Question: (Beginner here)
I'm trying to create an app in Vue.js that would let me interact with GitHub API. I tried to use <URL>.
I tried to use the same template that was suggested in vue-github-api docs and just switch to the octokat.
For brevity I'll include this small sample:
'''
<template>
<div class="row">
<div class="col-sm-3">
<div class="panel panel-default">
{{ user.name }}
</div>
</div>
</div>
</template>
<script>
export default {
data () {
return {
userData: {},
issuesList: {}
}
},
mounted: function () {
var Octokat = require('octokat')
var octo = new Octokat({
token: 'xxxxx'
})
octo.user.fetch(function (e, val) {
this.userData = Object.assign({}, val)
// or this.userData = val (not sure, which is correct)
})
},
computed: {
user: function () {
if (this.userData) {
return this.userData
}
return 'Uh-oh...'
}
}
}
</script>
<style></style>
'''
What I'm getting is:
'''
Uncaught TypeError: Cannot set property 'userData' of undefined
'''
If I would do this:
'''
this.userData = octo.user.fetch()
'''
Then if i console.log it I get this:
[]
I just can't seem to be able to get the desired output out of the "fetch" command.
Has anybody dealt with something similar, or did you spot a glaring error?
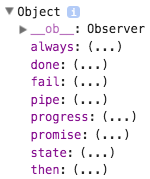
Answer: Let's look at the code fetching from the GitHub API:
'''
octo.user.fetch(function (e, val) {
this.userData = Object.assign({}, val)
// or this.userData = val (not sure, which is correct)
});
'''
Inside your callback function you are attempting to assign to 'this.userData' however it is not working.
'this'
You are assigning 'this.userData' inside the callback to 'octo.user.fetch'. As a result 'this' is not bound to your Vue instance - it would be bound to the function calling it or in your case 'undefined' because the transpiler most likely added a ''use-strict'' pragma.
In ES6 we have <URL>. Arrow functions do not have 'this' bound to it, therefore 'this' is still referring to your Vue instance.
'''
octo.user.fetch((e, val) => {
this.userData = Object.assign({}, val)
});
'''
- <URL>